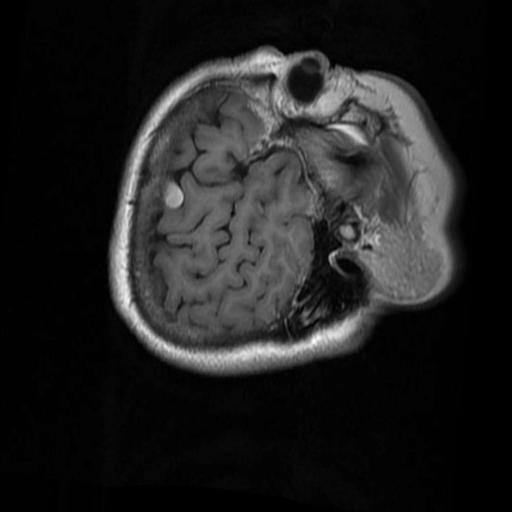
Label: brain_menin